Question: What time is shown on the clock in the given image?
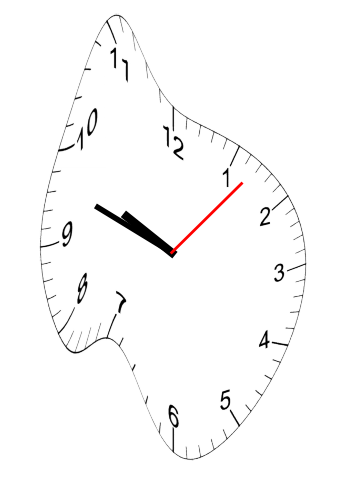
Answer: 09:48:07